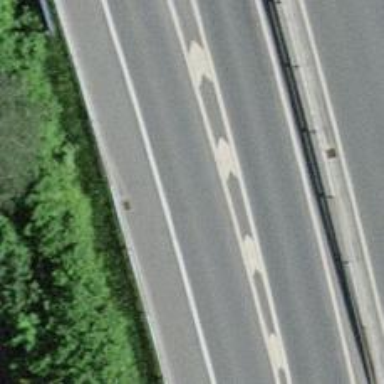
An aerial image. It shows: Trunk link road with asphalt surface.